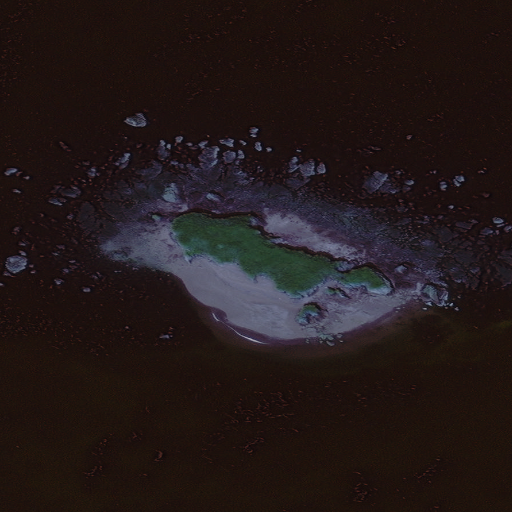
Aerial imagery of island in Alaska named Ugak Island containing only unknown